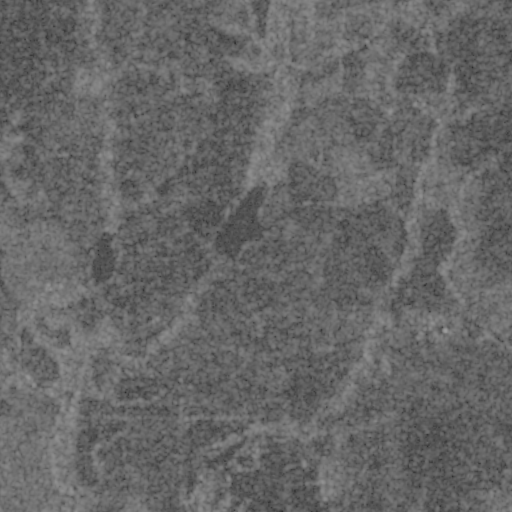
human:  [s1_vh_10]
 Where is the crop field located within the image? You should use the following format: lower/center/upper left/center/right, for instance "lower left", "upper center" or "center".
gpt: The crop field is located in the lower left of the image.
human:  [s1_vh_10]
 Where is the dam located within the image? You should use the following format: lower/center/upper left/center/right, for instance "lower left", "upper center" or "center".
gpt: The dam is located in the lower center of the image.
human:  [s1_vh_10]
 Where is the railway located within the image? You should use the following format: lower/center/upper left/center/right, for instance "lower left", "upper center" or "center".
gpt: The railway is located in the upper left of the image.
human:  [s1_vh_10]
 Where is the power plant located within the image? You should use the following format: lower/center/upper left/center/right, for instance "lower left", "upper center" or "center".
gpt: There is no power plant in the image.

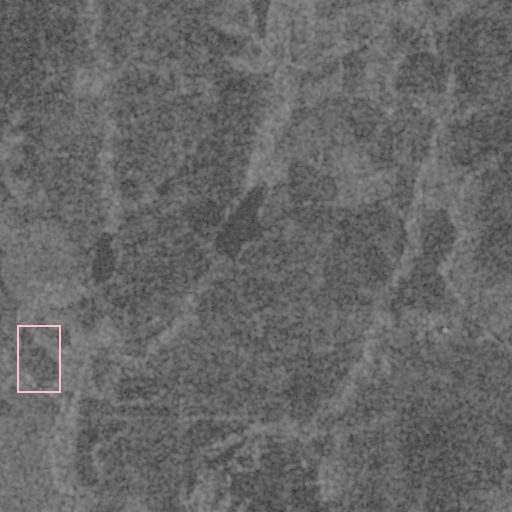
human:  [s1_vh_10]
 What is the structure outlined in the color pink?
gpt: The structure outlined in pink is a crop field.
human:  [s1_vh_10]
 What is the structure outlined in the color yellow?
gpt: There is no yellow outline.